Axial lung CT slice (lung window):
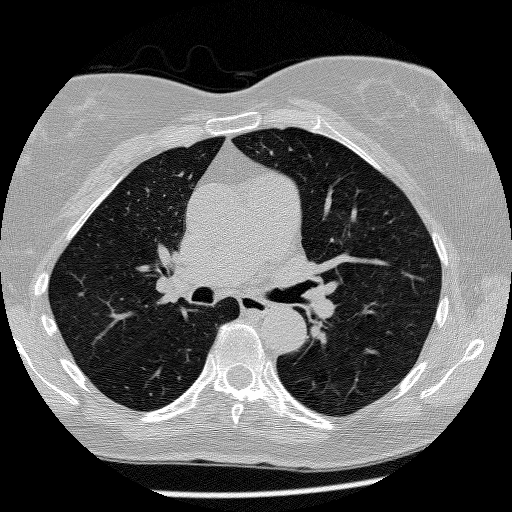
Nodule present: no